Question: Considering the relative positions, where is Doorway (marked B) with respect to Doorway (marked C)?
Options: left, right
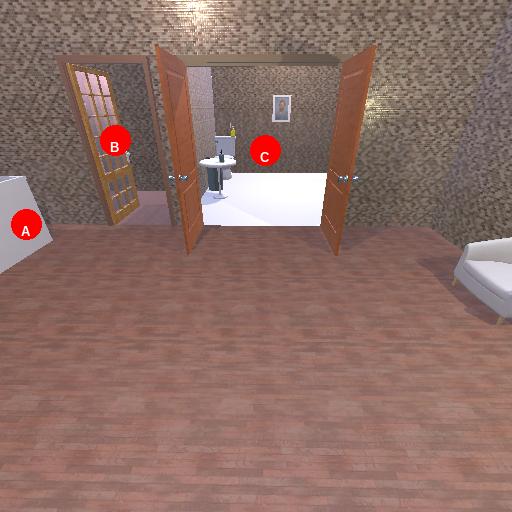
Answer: left